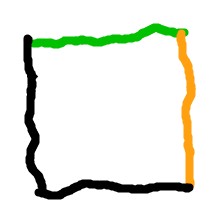
Shape: square